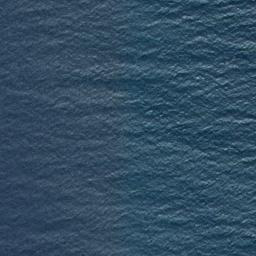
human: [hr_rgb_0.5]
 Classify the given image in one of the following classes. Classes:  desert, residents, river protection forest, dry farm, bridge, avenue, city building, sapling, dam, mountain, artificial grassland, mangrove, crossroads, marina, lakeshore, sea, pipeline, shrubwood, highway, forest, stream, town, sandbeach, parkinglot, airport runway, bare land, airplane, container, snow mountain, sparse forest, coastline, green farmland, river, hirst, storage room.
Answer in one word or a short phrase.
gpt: sea